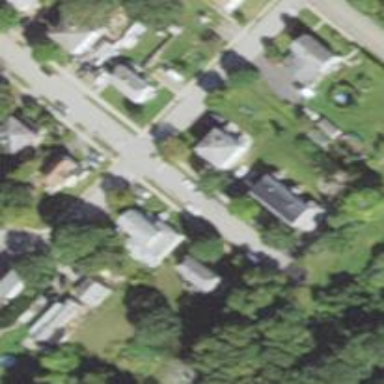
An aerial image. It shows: Residential driveway serving as service road.